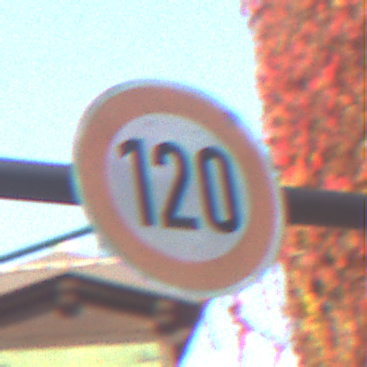
Verkehrszeichen: Geschwindigkeit120
Umgebung: Outdoor, Urban
Tageszeit: MorningAfternoon
Wetter: Clear
Licht: Natural
Jahreszeit: NotSpecified
Kontrast: MediumContrast